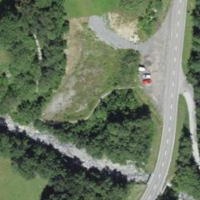
EUNIS habitat code: 24
Species observed at this site:
Melitaea diamina
Parnassius apollo
Aricia artaxerxes
Lasiommata maera
Tussilago farfara
Aporia crataegi